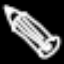
Label: pencil